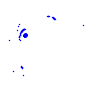
Particle: pion